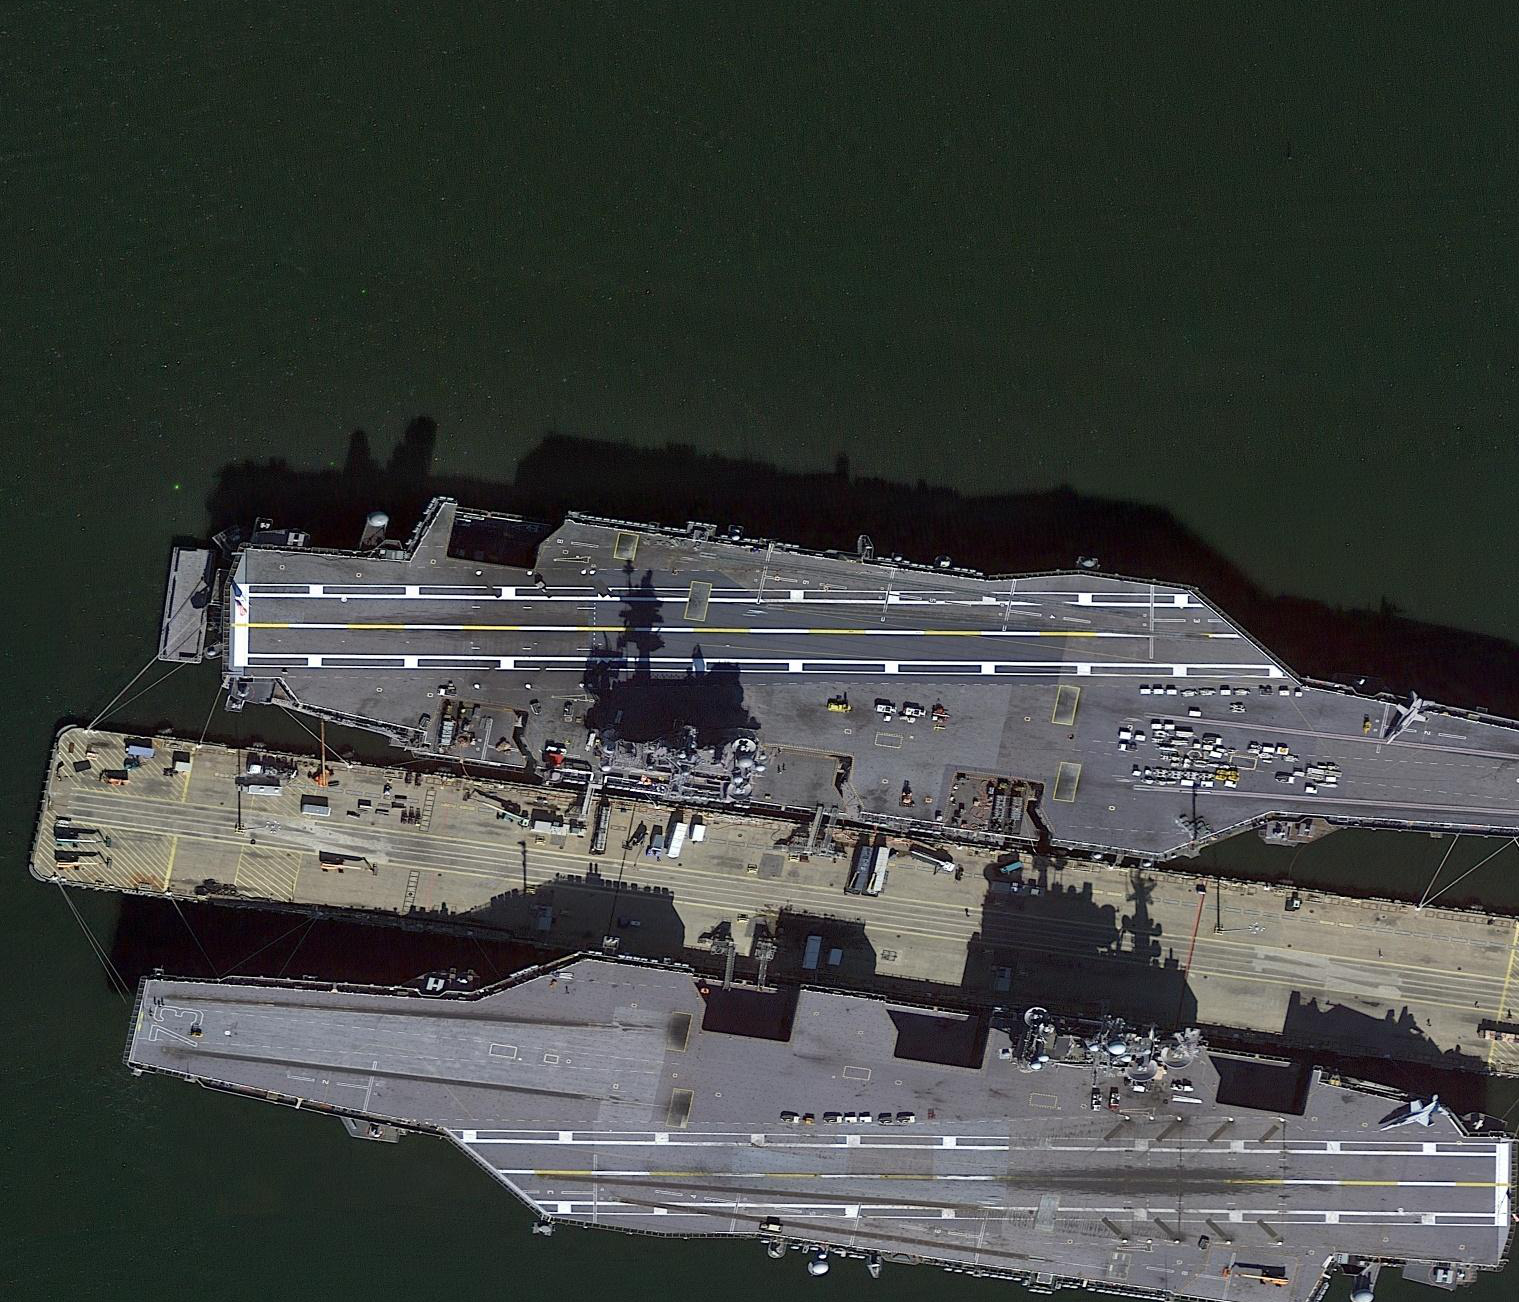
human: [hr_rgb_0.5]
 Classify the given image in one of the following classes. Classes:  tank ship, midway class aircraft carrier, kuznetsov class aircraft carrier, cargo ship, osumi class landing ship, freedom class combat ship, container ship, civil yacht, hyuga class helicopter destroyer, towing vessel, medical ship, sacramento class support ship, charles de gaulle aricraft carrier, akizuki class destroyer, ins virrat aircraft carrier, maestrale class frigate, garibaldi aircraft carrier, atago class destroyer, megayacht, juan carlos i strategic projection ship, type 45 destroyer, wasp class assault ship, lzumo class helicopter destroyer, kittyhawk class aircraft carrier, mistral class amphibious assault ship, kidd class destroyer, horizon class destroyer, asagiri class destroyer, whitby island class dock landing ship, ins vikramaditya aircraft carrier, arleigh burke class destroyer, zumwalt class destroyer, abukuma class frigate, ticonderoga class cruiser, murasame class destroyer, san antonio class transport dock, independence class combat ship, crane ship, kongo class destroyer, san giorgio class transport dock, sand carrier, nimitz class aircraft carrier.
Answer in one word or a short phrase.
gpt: Nimitz class aircraft carrier